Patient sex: M
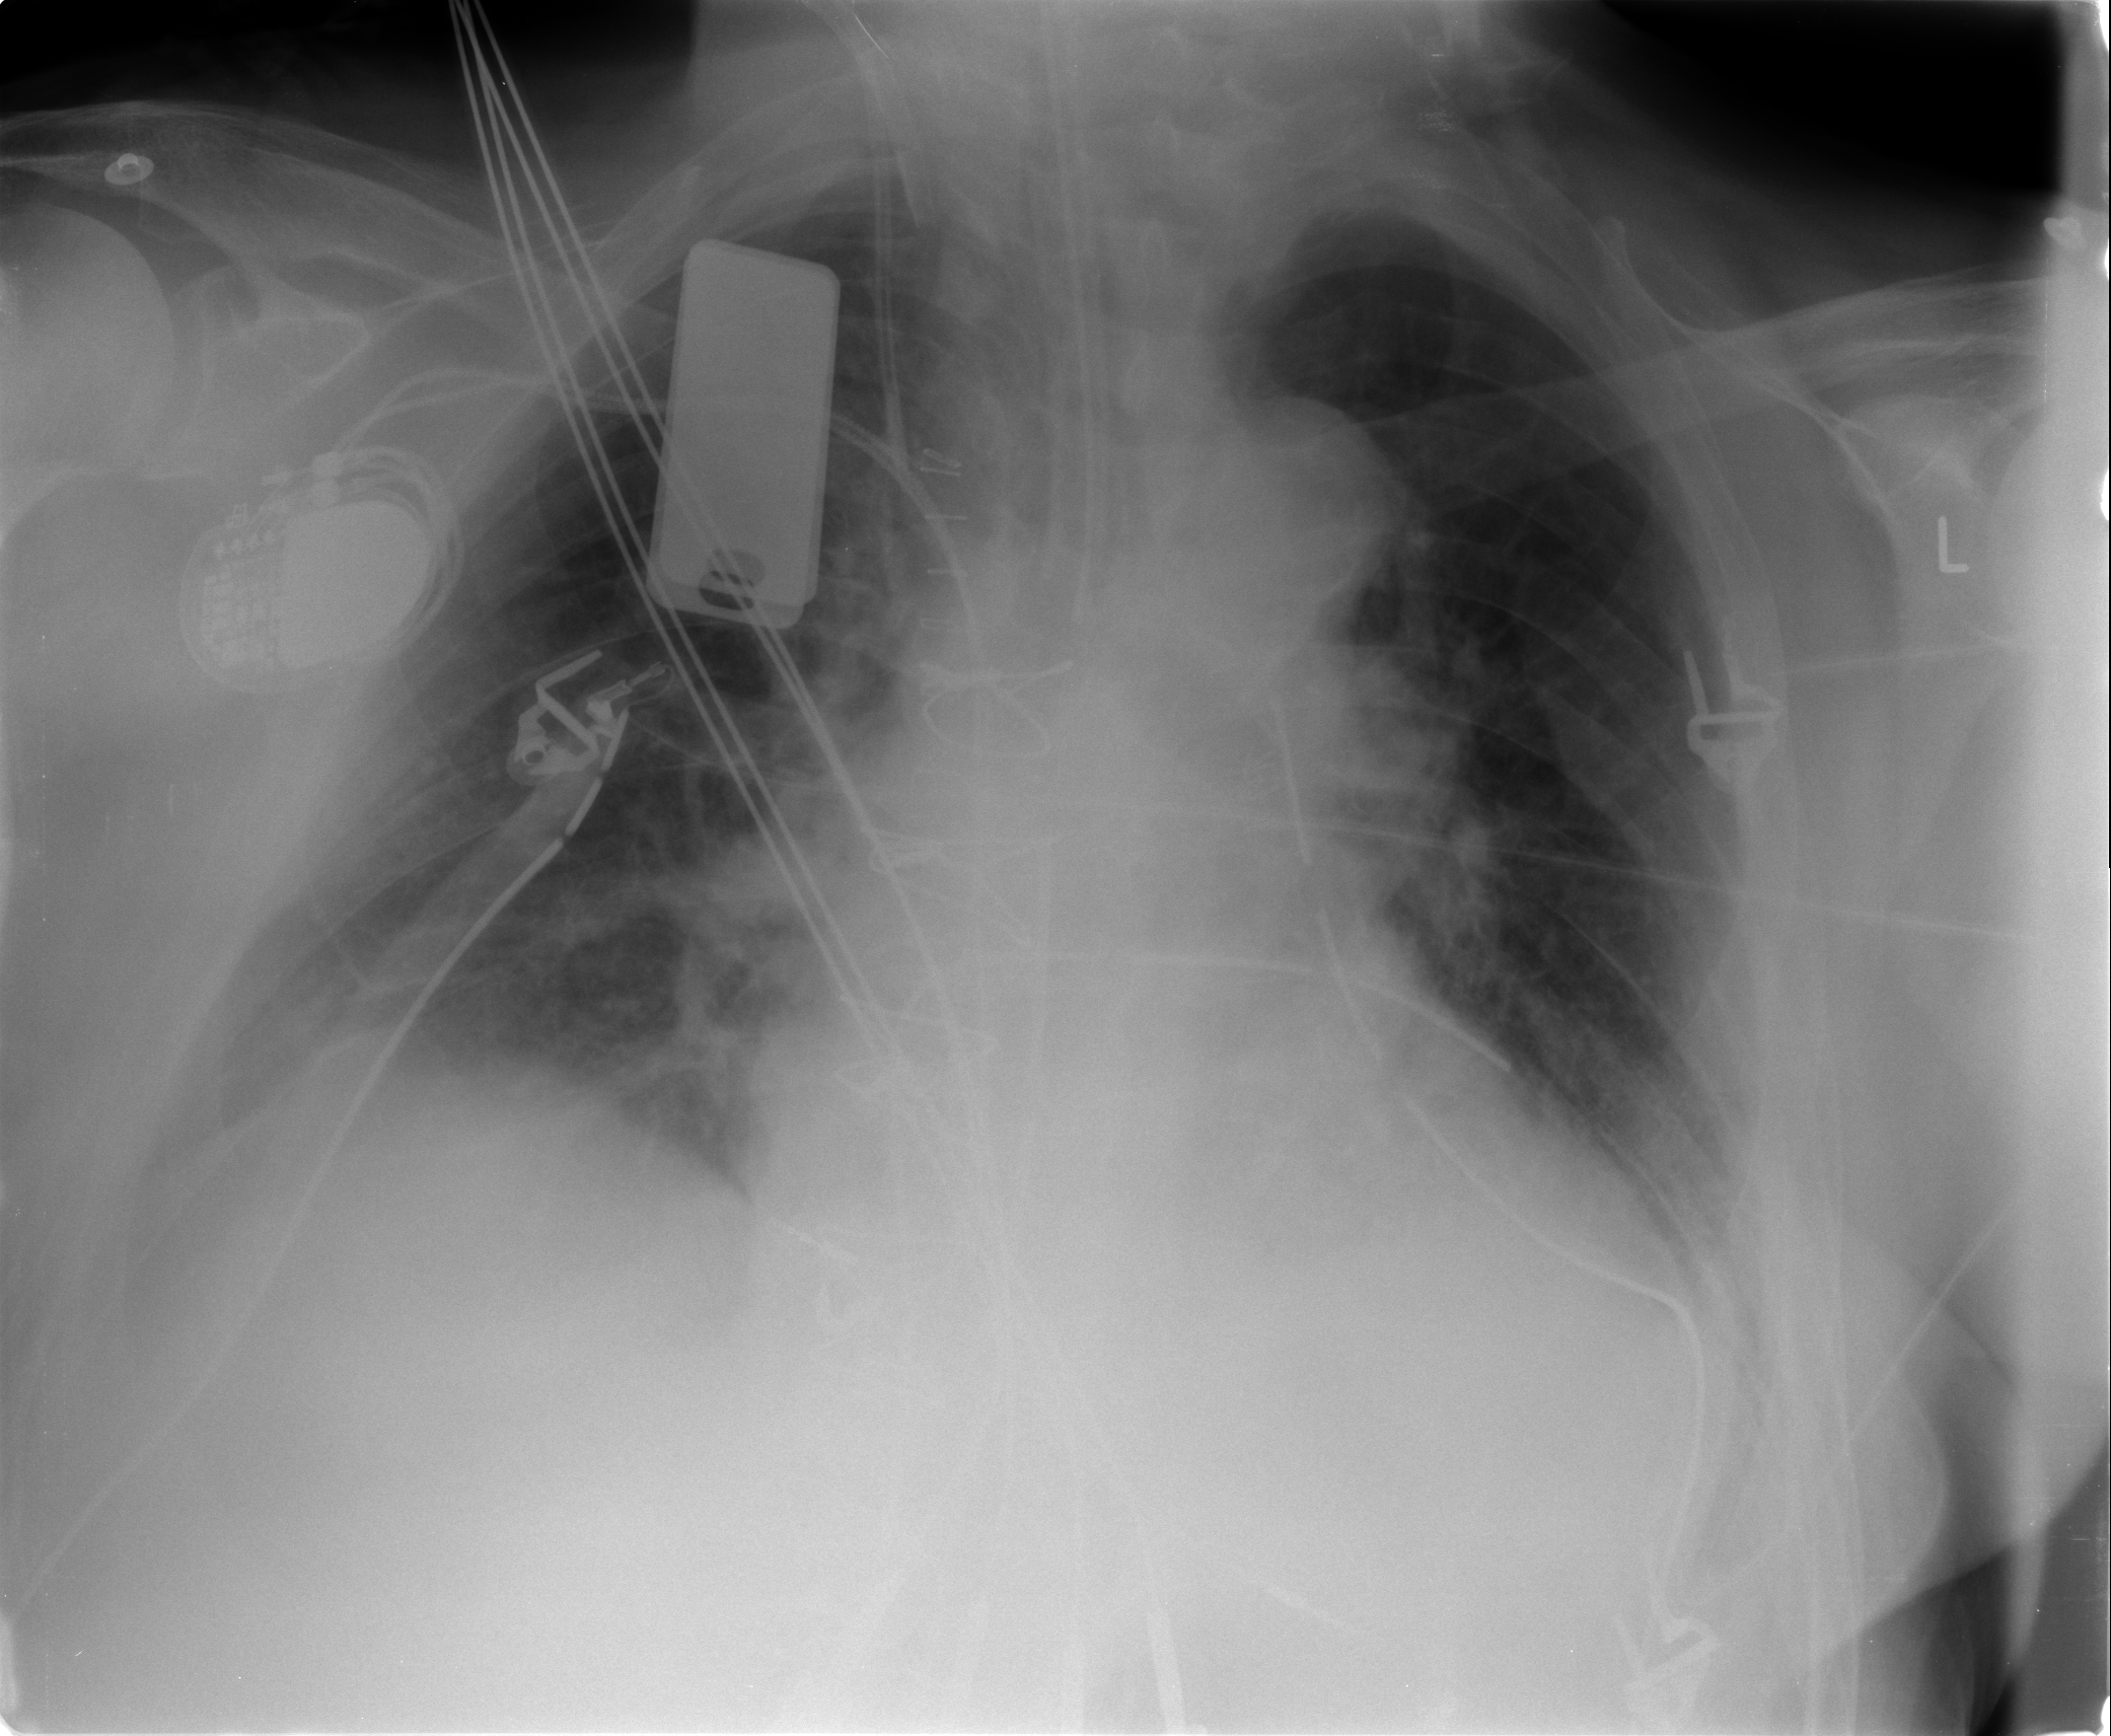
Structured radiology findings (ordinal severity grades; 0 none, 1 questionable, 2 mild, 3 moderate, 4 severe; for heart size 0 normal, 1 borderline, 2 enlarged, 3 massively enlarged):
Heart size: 2
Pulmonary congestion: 2
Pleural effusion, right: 2
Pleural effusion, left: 2
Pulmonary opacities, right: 0
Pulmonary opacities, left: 1
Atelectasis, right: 2
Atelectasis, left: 2